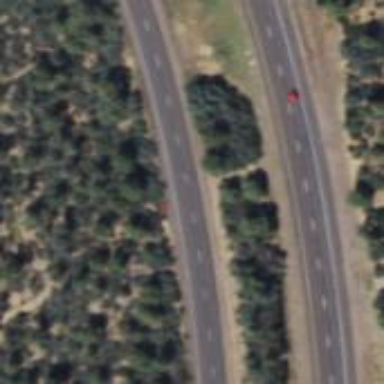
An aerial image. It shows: Expressway with asphalt surface categorized as trunk highway.